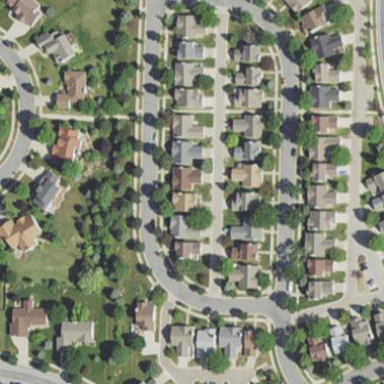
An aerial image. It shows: Sidewalk.